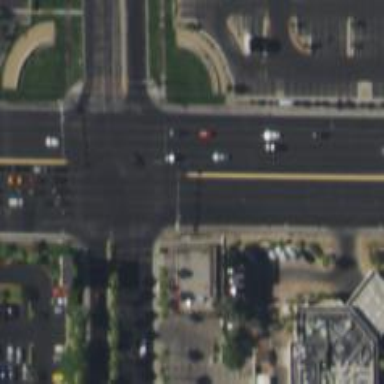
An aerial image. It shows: Solid stop line on the road.